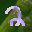
Label: 2